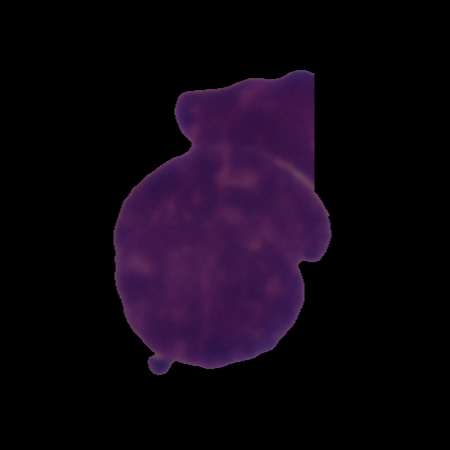
Label: cancer